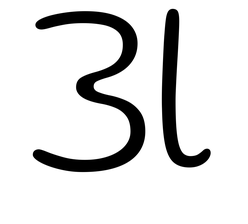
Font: Gluten_ExtraLight